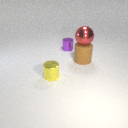
small purple metal cylinder to the right of small yellow metal cylinder